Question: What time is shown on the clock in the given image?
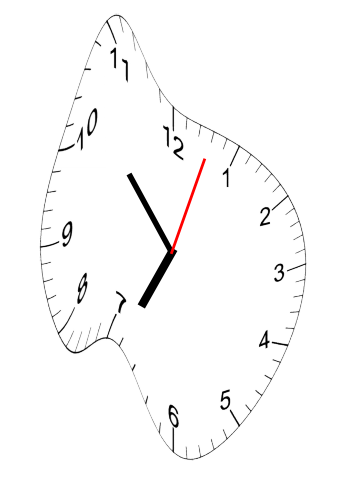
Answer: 06:53:03